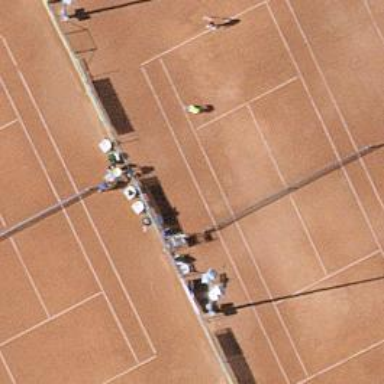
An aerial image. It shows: Sandy tennis court on pitch designated for leisure land.